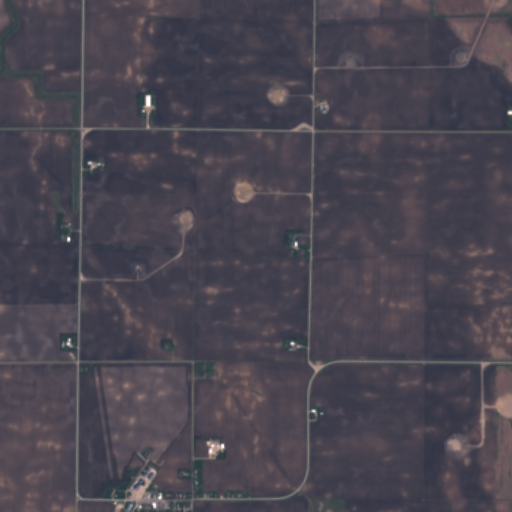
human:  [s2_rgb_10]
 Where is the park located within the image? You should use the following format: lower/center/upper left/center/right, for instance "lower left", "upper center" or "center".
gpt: The park is located in the lower center of the image.
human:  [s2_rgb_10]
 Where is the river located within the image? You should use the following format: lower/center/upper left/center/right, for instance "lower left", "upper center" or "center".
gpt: The river is located in the upper left of the image.
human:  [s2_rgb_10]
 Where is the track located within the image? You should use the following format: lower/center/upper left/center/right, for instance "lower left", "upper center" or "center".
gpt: There is no track in the image.